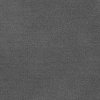
Atmospheric dust classification: dusty